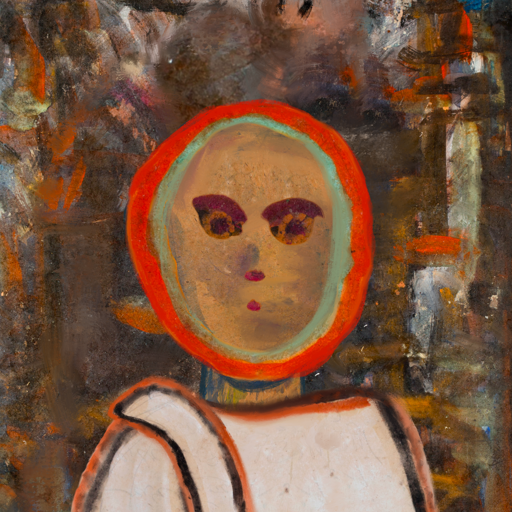
Background: GypsyQueen, Head And Neck Front: In_The_Sun, Face Front: Doll, Bust: Roy_Bahadur, Hair Front: Sisters, Head Accessory: Blank, Second Necklace: Blank, Necklace: Blank, Baby: Blank